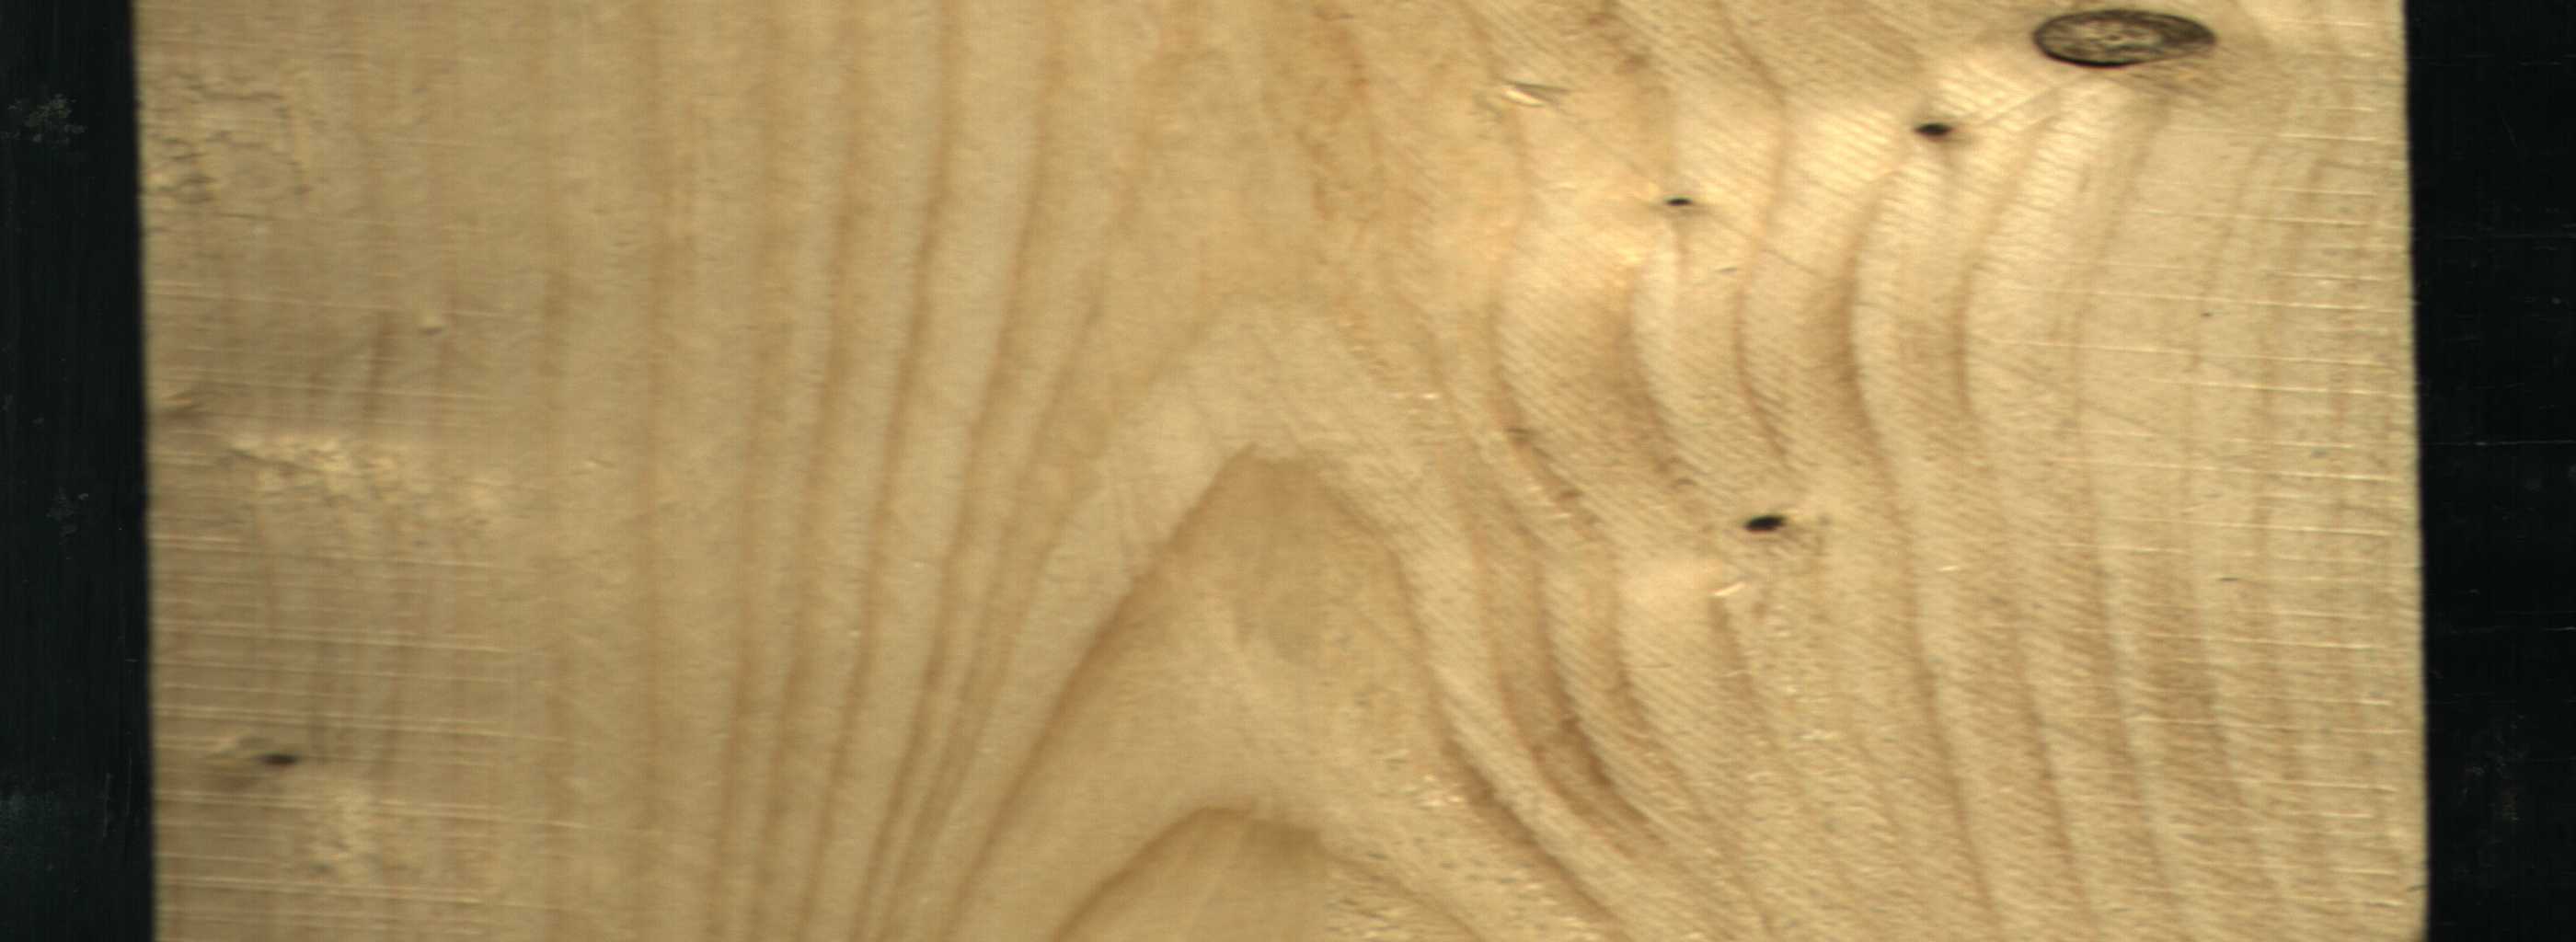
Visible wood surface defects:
Crack
Crack
Dead_Knot
Dead_Knot
Dead_Knot
Dead_Knot